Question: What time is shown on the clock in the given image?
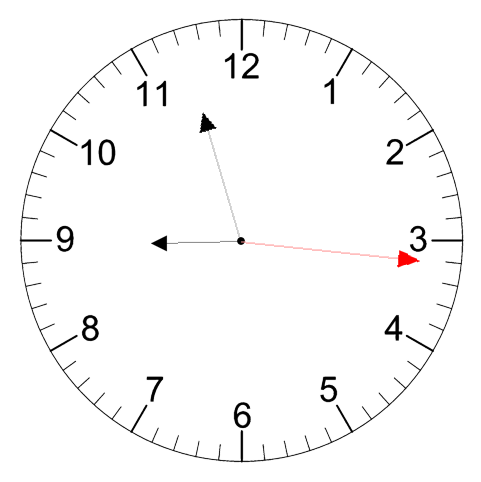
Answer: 08:57:16